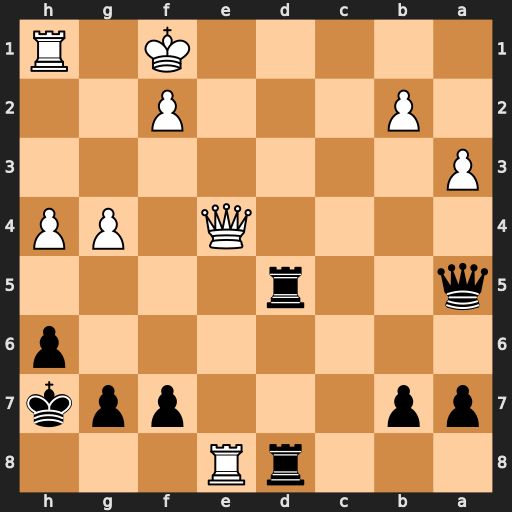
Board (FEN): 3rR3/pp3ppk/7p/q2r4/4Q1PP/P7/1P3P2/5K1R
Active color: b
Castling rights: -
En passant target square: -
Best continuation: f5 Rxd8 fxe4 Rxd5 Qxd5